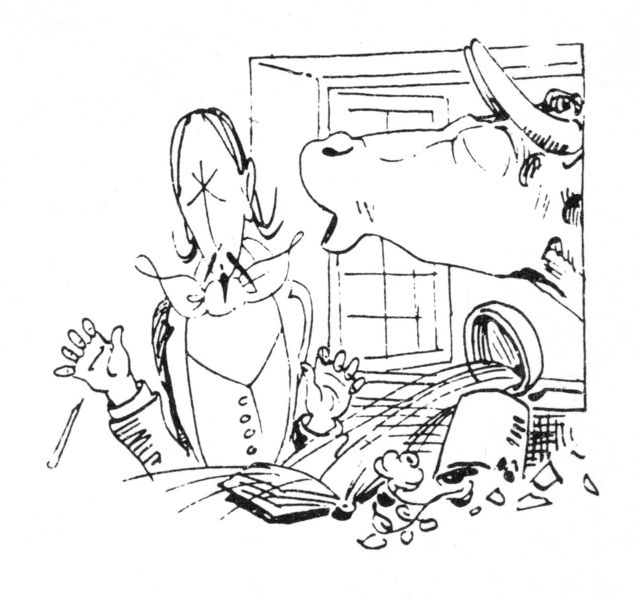
Titel: Balduin Bählamm. Der verhinderte Dichter
Künstler: Wilhelm Busch
Schlagwörter: kopf, mann, wasser, weiß, sitzen, blume, blumen, elegant, fenster, schwarz, skizze, tisch, zeichnung, rose, schal, schleife, bart, augen, schale, horn, hände, haare, pflanze, chaos, blumentopf, spanien, topf, blumenvase, kuh, rind, laut, karikatur, knöpfe, fliege, ziegenbart, weste, tusche, erschrecken, buch, spanisch, kreuz, dali, comic, radierung, satire, spitzbart, stift, flüssigkeit, maul, unfall, blumenstock, hörner, schreiber, stier, amsterdam, unordnung, federzeichnung, schreck, erschrocken, spanier, muh, karikiert, ekel, salvador, quichotte, brüllen, muhen, umschütten, wilhelmbusch